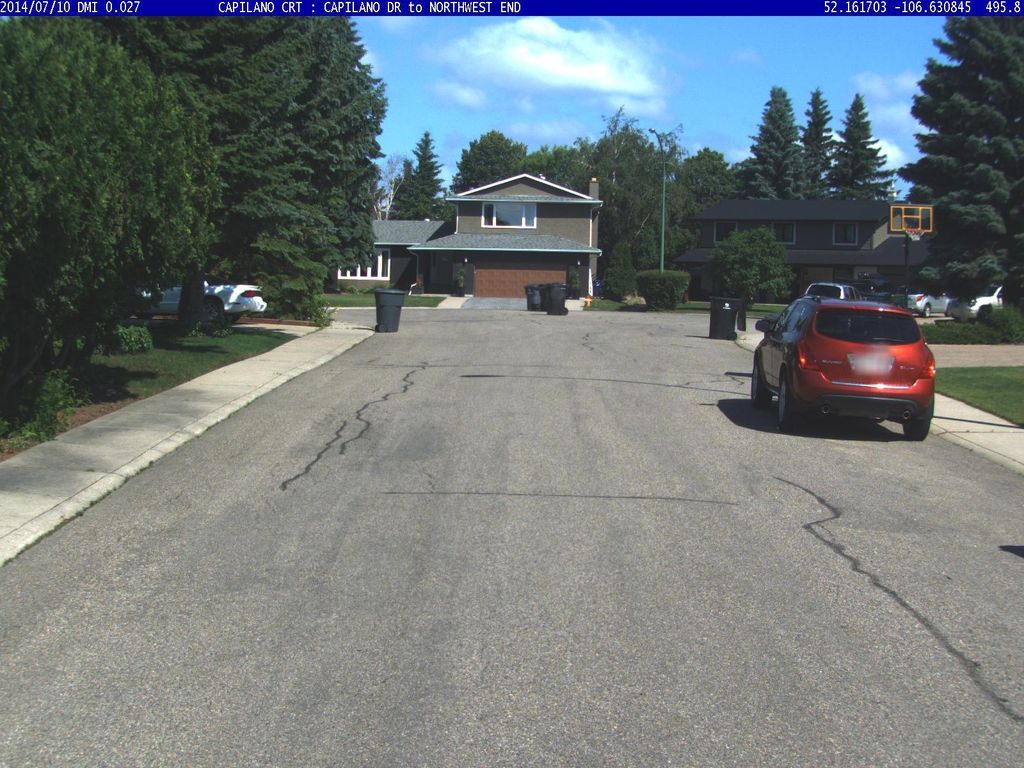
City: saskatoon